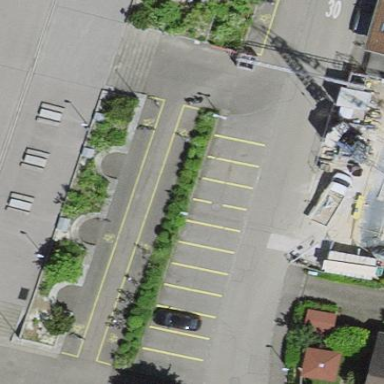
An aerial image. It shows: Street-side parking area.